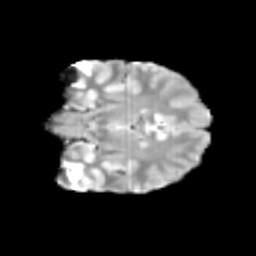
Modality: T2w
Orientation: coronal
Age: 11
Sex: female
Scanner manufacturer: siemens
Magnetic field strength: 3 T
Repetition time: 3.8 s
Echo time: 0.07 s